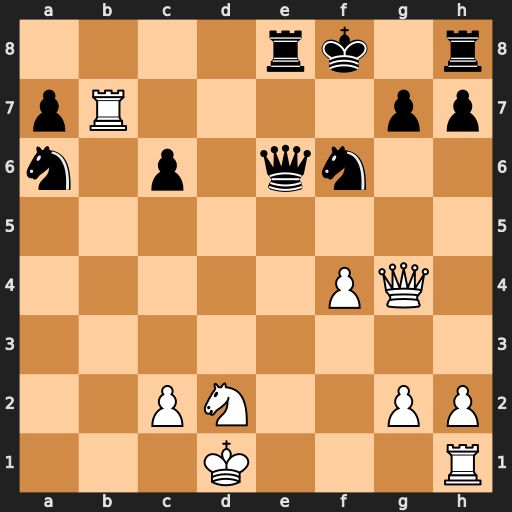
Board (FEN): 4rk1r/pR4pp/n1p1qn2/8/5PQ1/8/2PN2PP/3K3R
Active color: w
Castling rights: -
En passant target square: -
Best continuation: Qxg7#